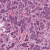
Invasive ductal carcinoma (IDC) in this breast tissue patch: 1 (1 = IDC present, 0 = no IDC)